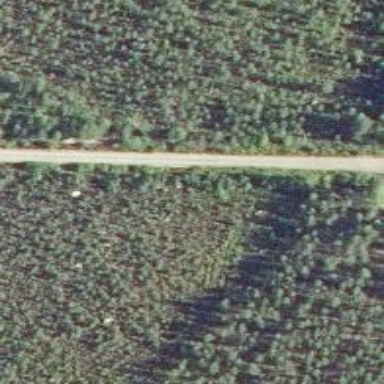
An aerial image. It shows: Unclassified road.